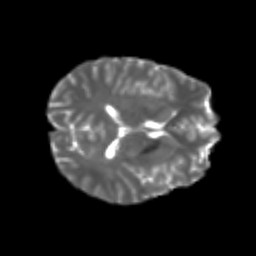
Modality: T2w
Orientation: axial
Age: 23
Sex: male
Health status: healthy
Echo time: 0.074 s